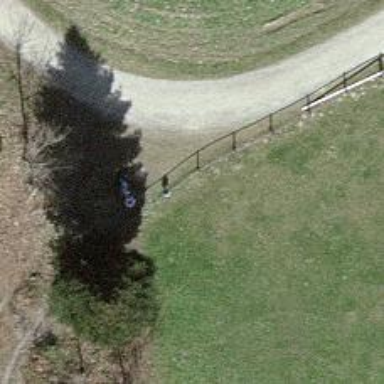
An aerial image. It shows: Bench.